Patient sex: M
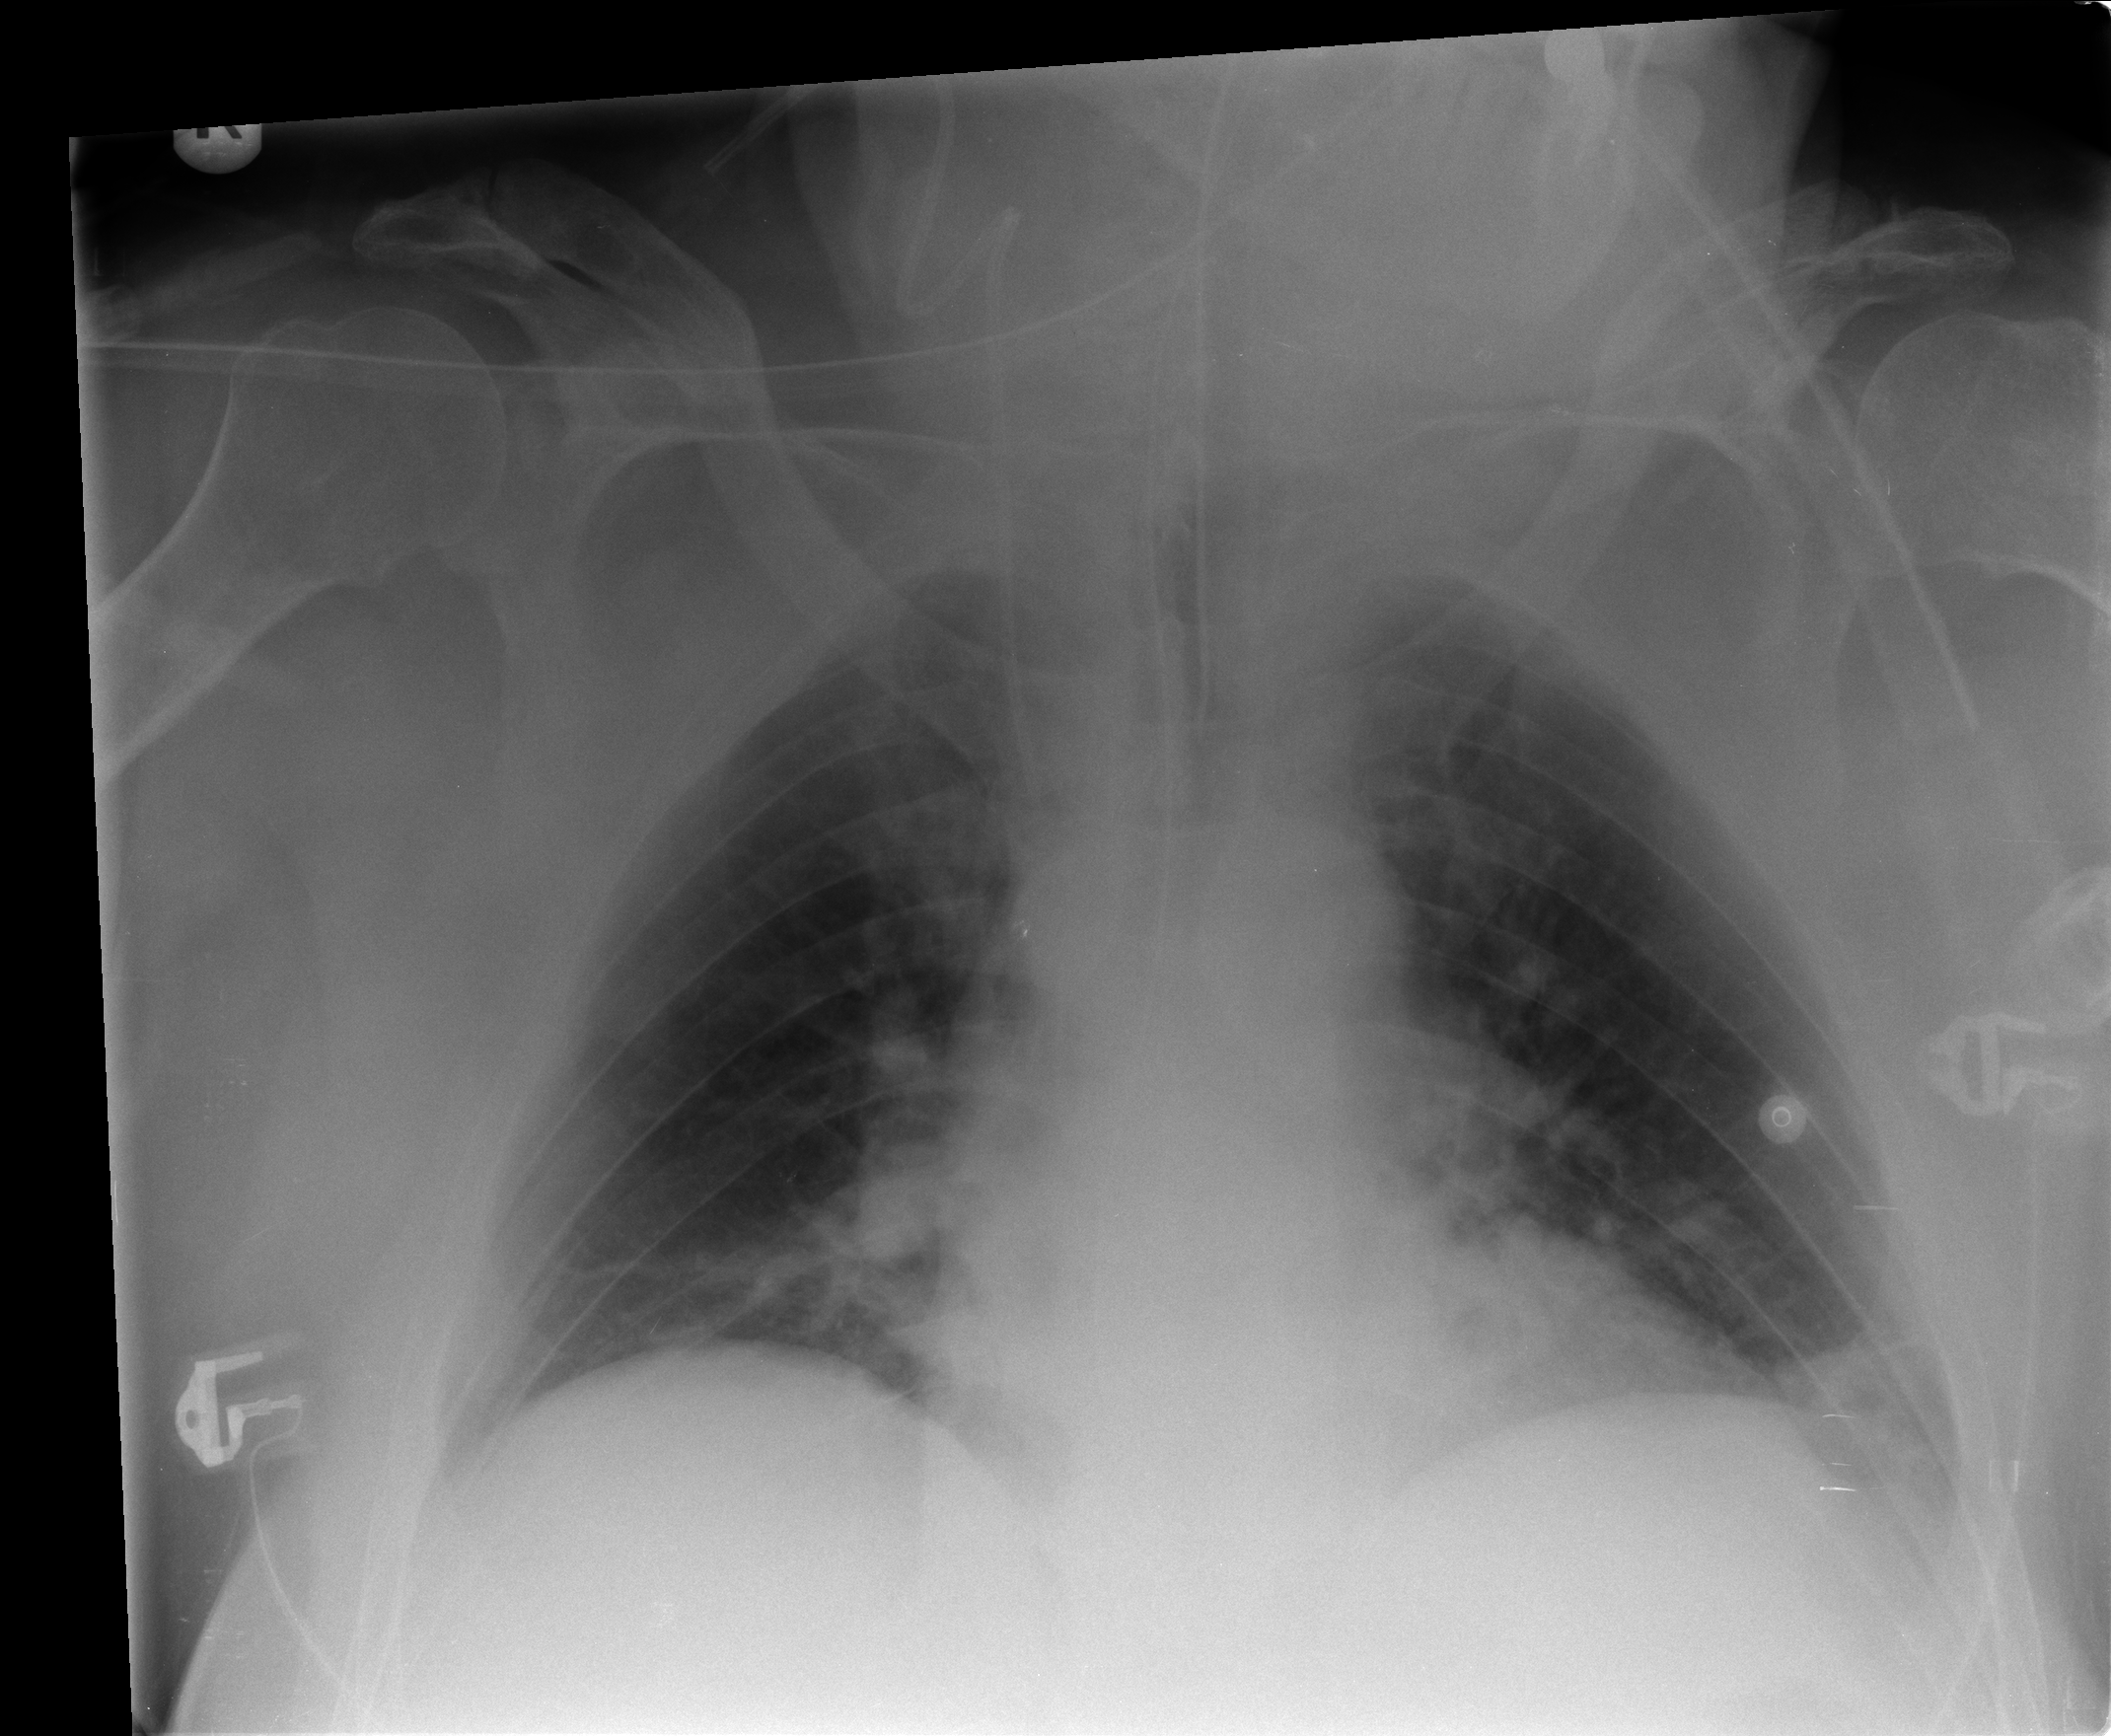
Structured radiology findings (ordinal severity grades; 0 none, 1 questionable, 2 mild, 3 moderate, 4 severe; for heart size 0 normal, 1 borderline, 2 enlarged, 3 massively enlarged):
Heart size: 0
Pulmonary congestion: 1
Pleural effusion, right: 0
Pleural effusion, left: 0
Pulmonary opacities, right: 0
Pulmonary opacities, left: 0
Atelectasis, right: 2
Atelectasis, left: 2